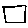
Label: square